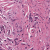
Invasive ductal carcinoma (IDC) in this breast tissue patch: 1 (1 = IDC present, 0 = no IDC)